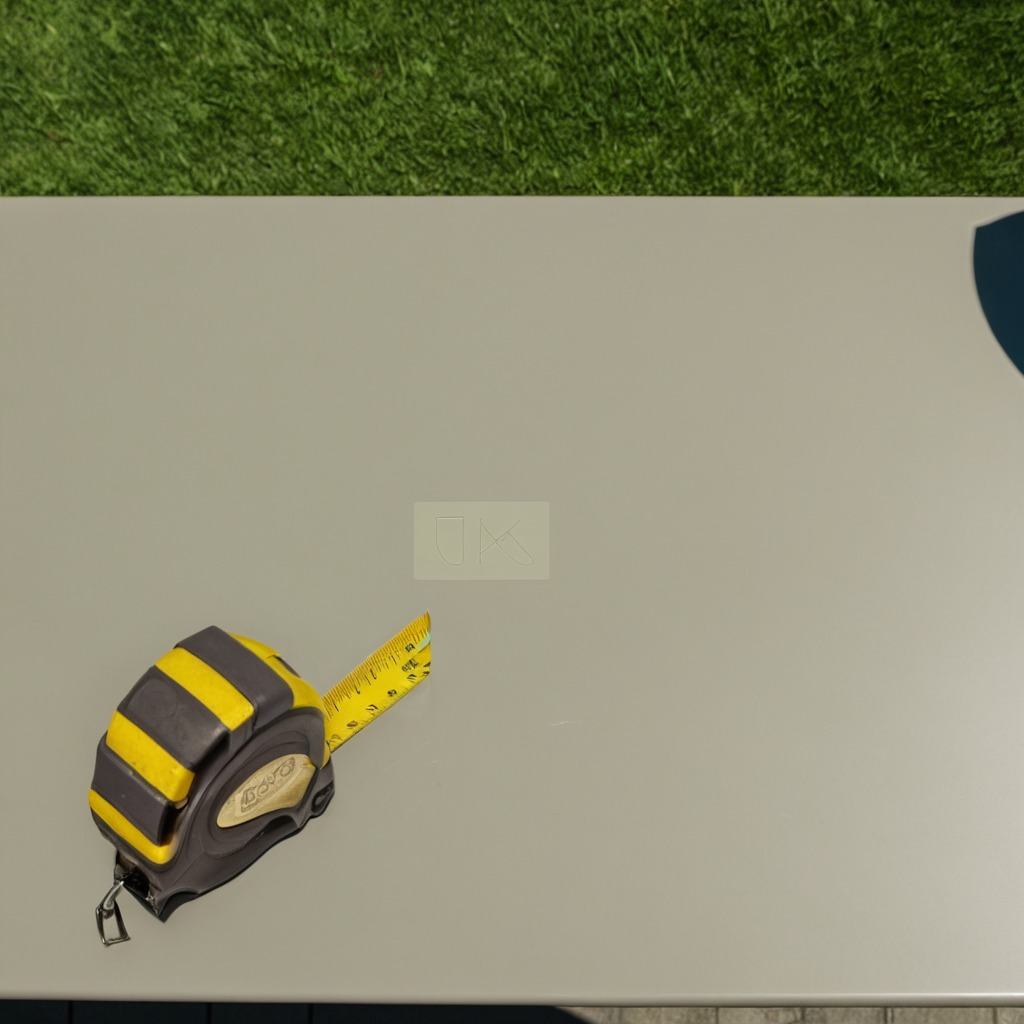
A measuring tape is lying on a clean utility table in a temporary outdoor tool station afternoon light present textured surface.